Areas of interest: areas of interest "Home Furnishing and Building Materials Market"
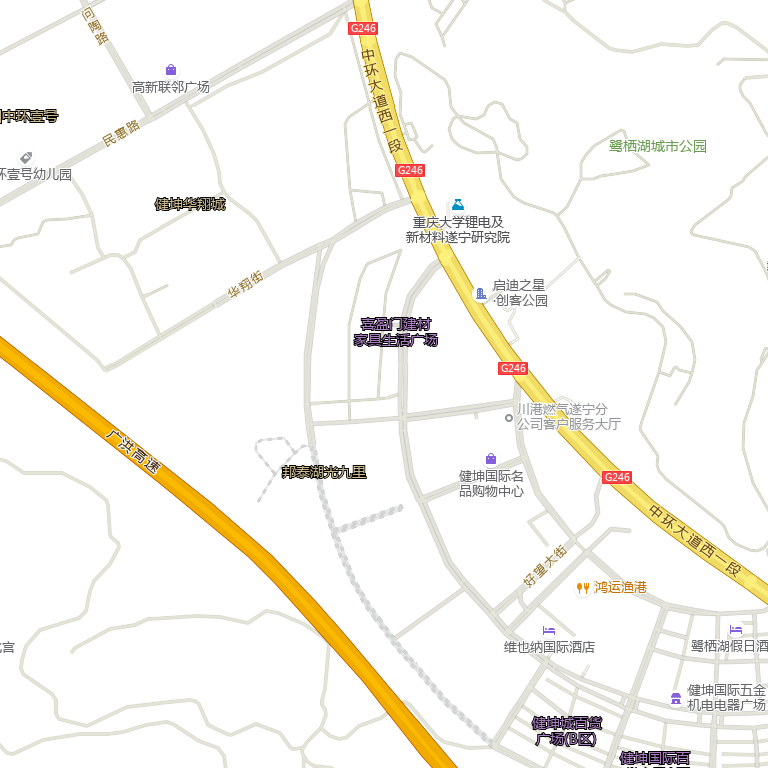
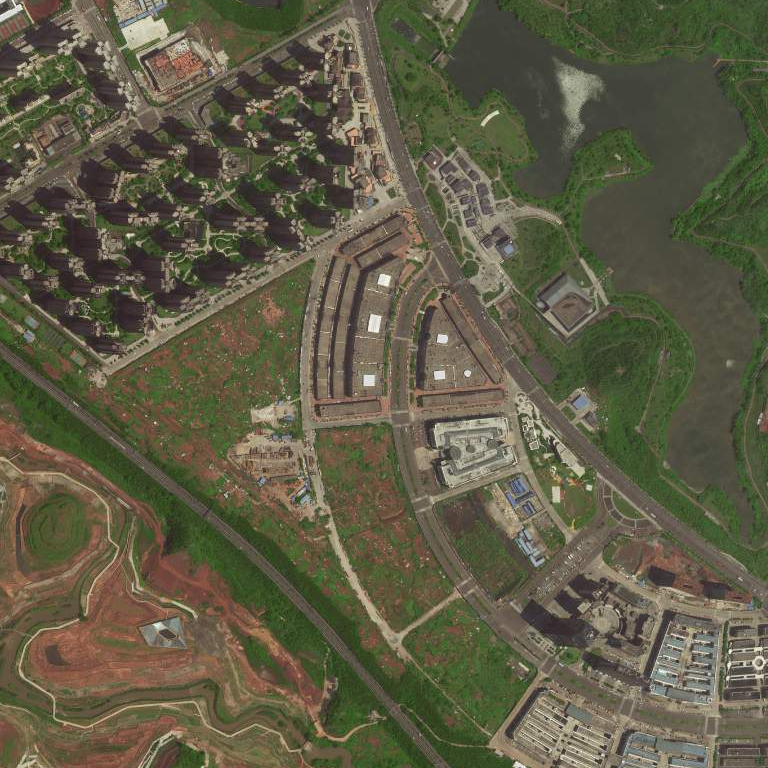